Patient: sex F, age 41
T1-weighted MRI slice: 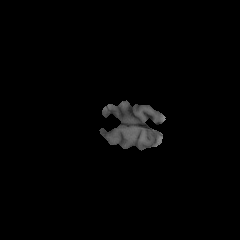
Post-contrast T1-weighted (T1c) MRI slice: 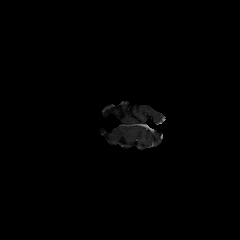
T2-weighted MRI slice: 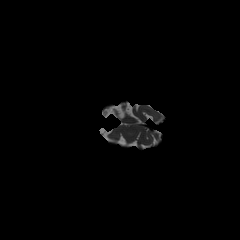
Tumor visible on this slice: no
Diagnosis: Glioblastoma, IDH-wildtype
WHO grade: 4